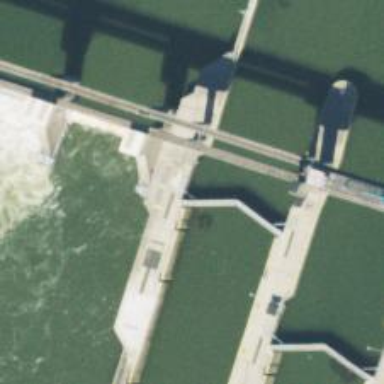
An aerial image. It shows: Dam along waterway.